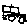
Label: car